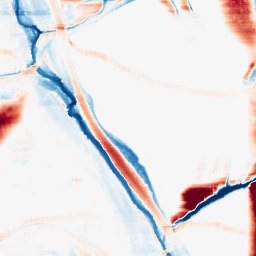
Category: morphological
Decomposition family: morphological_rect
Decomposition parameters: operation: average
width: 50
height: 10
Upsampling method: lanczos
Upsampling parameters: scale: 4
Upsampling scale: 4